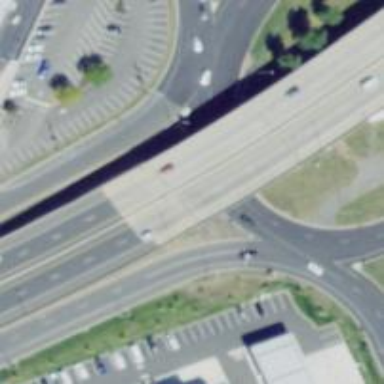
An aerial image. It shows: Circular junction on trunk highway.